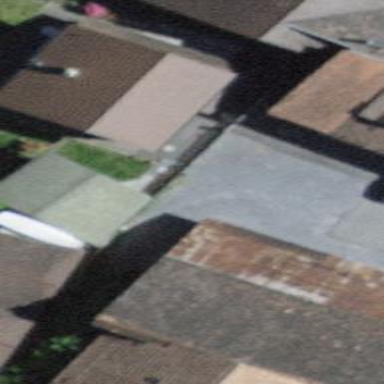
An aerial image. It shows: Shed building.